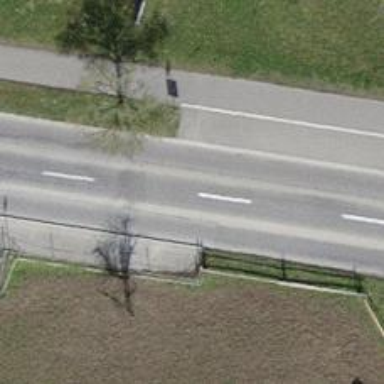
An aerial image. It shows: Bus stop with designated public transport stop position.